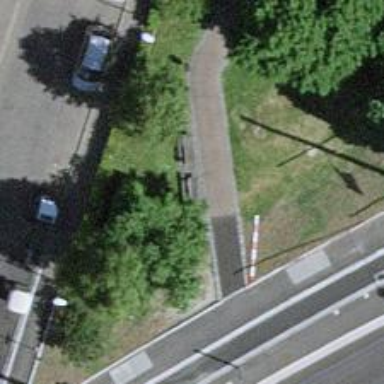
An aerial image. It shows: Bench.